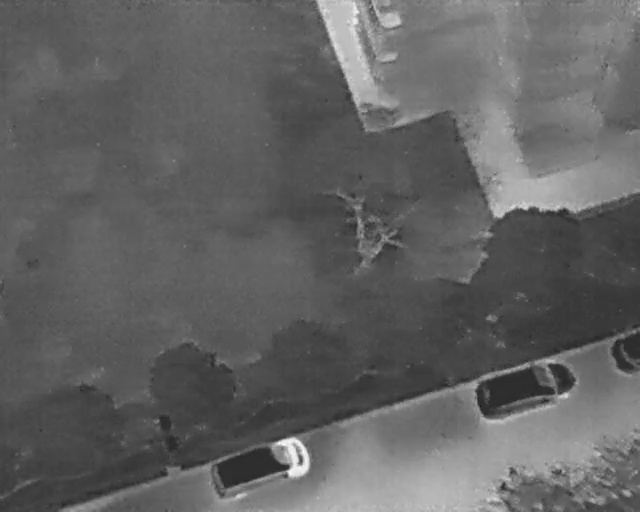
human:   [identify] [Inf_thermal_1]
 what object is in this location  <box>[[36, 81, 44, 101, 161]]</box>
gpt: <ref>1 large car at the bottom</ref>

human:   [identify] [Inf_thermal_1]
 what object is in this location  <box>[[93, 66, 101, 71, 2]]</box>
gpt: <ref>1 medium car at the right</ref>